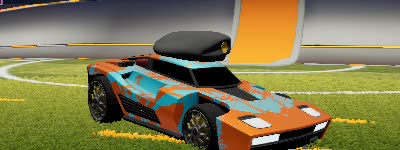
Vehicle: breakout